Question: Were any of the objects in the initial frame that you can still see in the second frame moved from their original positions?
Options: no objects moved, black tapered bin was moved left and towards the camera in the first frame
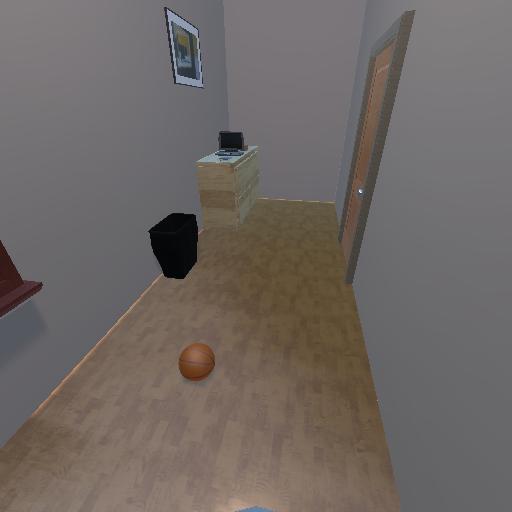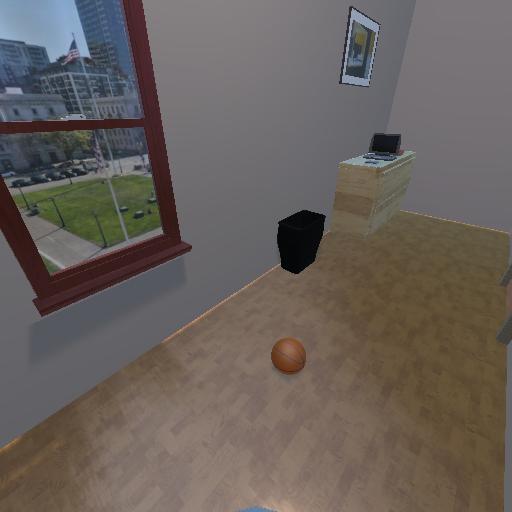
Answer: no objects moved